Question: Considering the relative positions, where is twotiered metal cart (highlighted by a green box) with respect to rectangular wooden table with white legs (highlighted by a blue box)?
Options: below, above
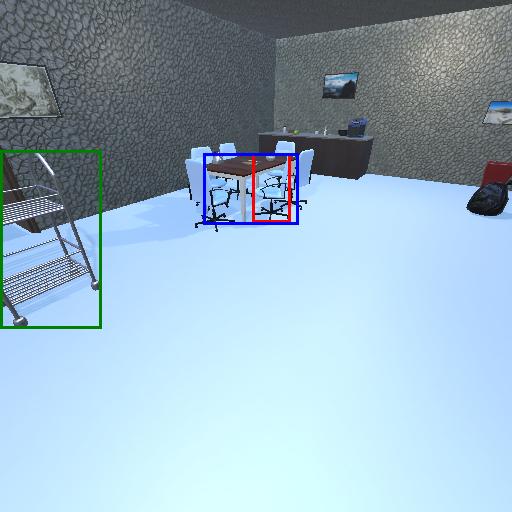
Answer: below